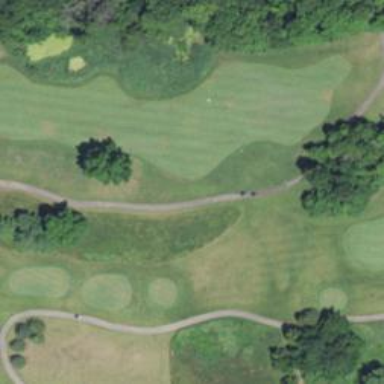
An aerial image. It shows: View of golf hole.